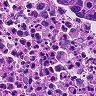
Metastatic tissue present: yes